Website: ulta-beauty
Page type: address-validator
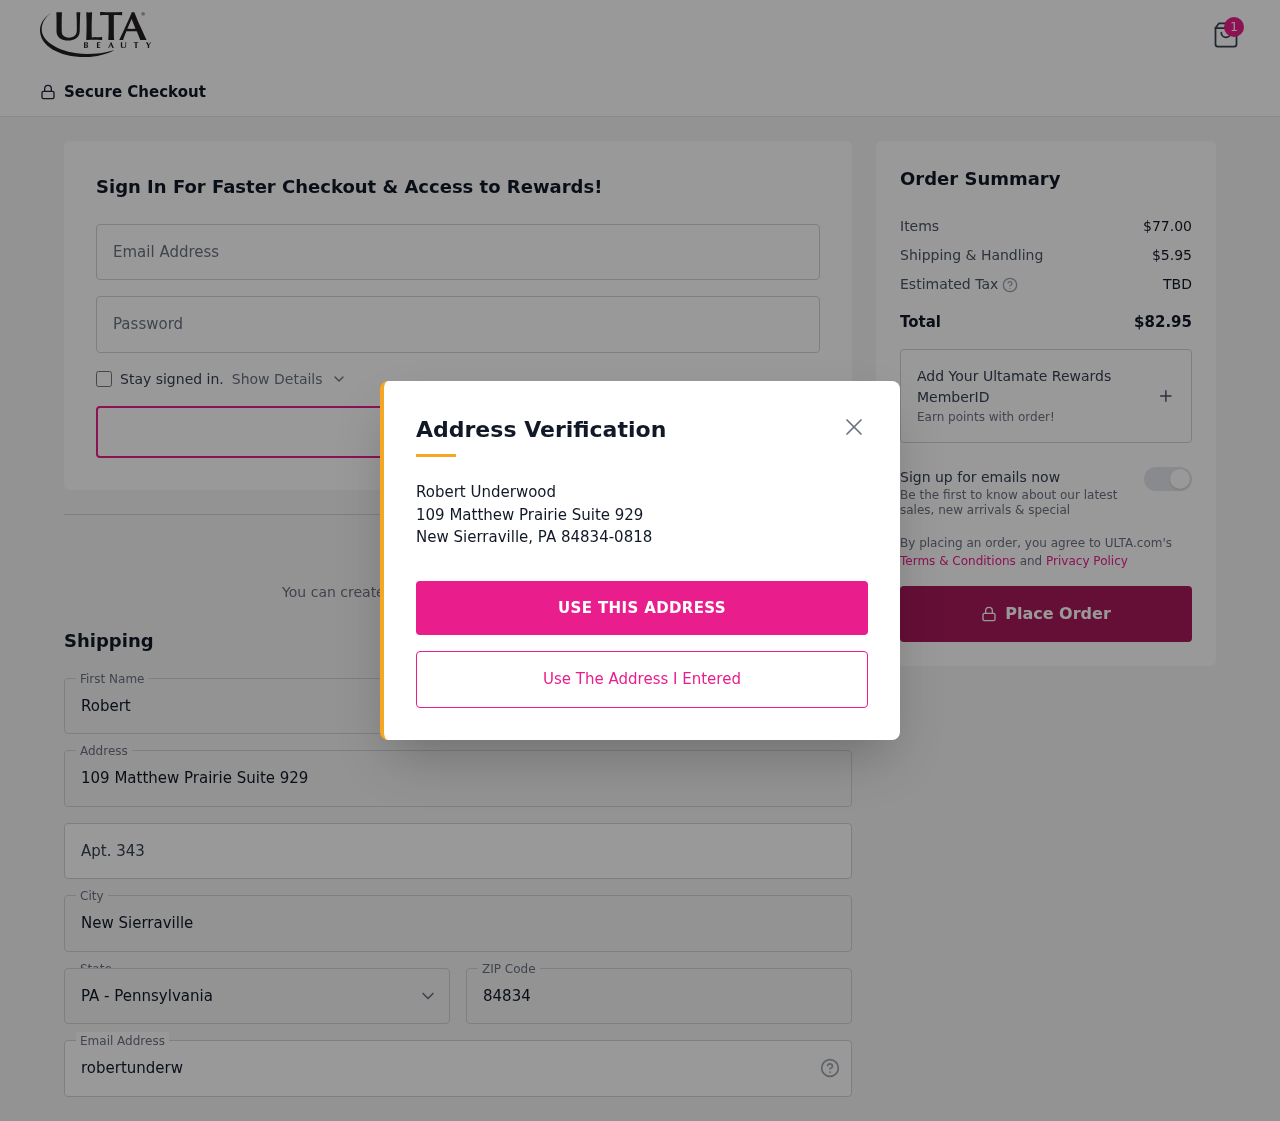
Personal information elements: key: PII_CITY
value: New Sierraville
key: PII_EMAIL
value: robertunderwood@yahoo.com
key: PII_FIRSTNAME
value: Robert
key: PII_LASTNAME
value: Underwood
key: PII_POSTCODE
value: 84834
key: PII_STATE_ABBR
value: PA
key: PII_STREET
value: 109 Matthew Prairie Suite 929
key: PII_STREET2
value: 109 Matthew Prairie Suite 929
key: PII_STREET2
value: Apt. 343
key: PII_FULLNAME2
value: Robert Underwood
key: PII_CITY2
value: New Sierraville
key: PII_STATE_ABBR2
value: PA
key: PII_POSTCODE_FULL
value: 84834
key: PII_POSTCODE_EXT
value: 0818
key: PII_POSTCODE_NUMERIC
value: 84834
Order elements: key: ORDER_NUM_ITEMS
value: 1
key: ORDER_SUBTOTAL
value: $77.00
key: ORDER_SHIPPING_COST
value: $5.95
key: ORDER_TOTAL
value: $82.95